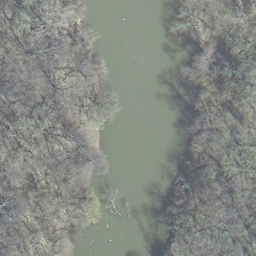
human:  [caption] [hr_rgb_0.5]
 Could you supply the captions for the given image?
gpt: Lots of green plants flourish on both banks of the river .

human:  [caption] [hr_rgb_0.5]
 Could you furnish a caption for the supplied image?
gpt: A river with dense forest on both banks of the river .

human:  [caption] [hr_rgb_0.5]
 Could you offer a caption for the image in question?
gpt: Green plants flourish on both banks of the river .

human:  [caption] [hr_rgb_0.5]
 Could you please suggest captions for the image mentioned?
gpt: It is a river with dense forest on both banks of the river .

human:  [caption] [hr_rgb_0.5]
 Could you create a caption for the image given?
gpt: A river goes through a dense forest .